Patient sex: M
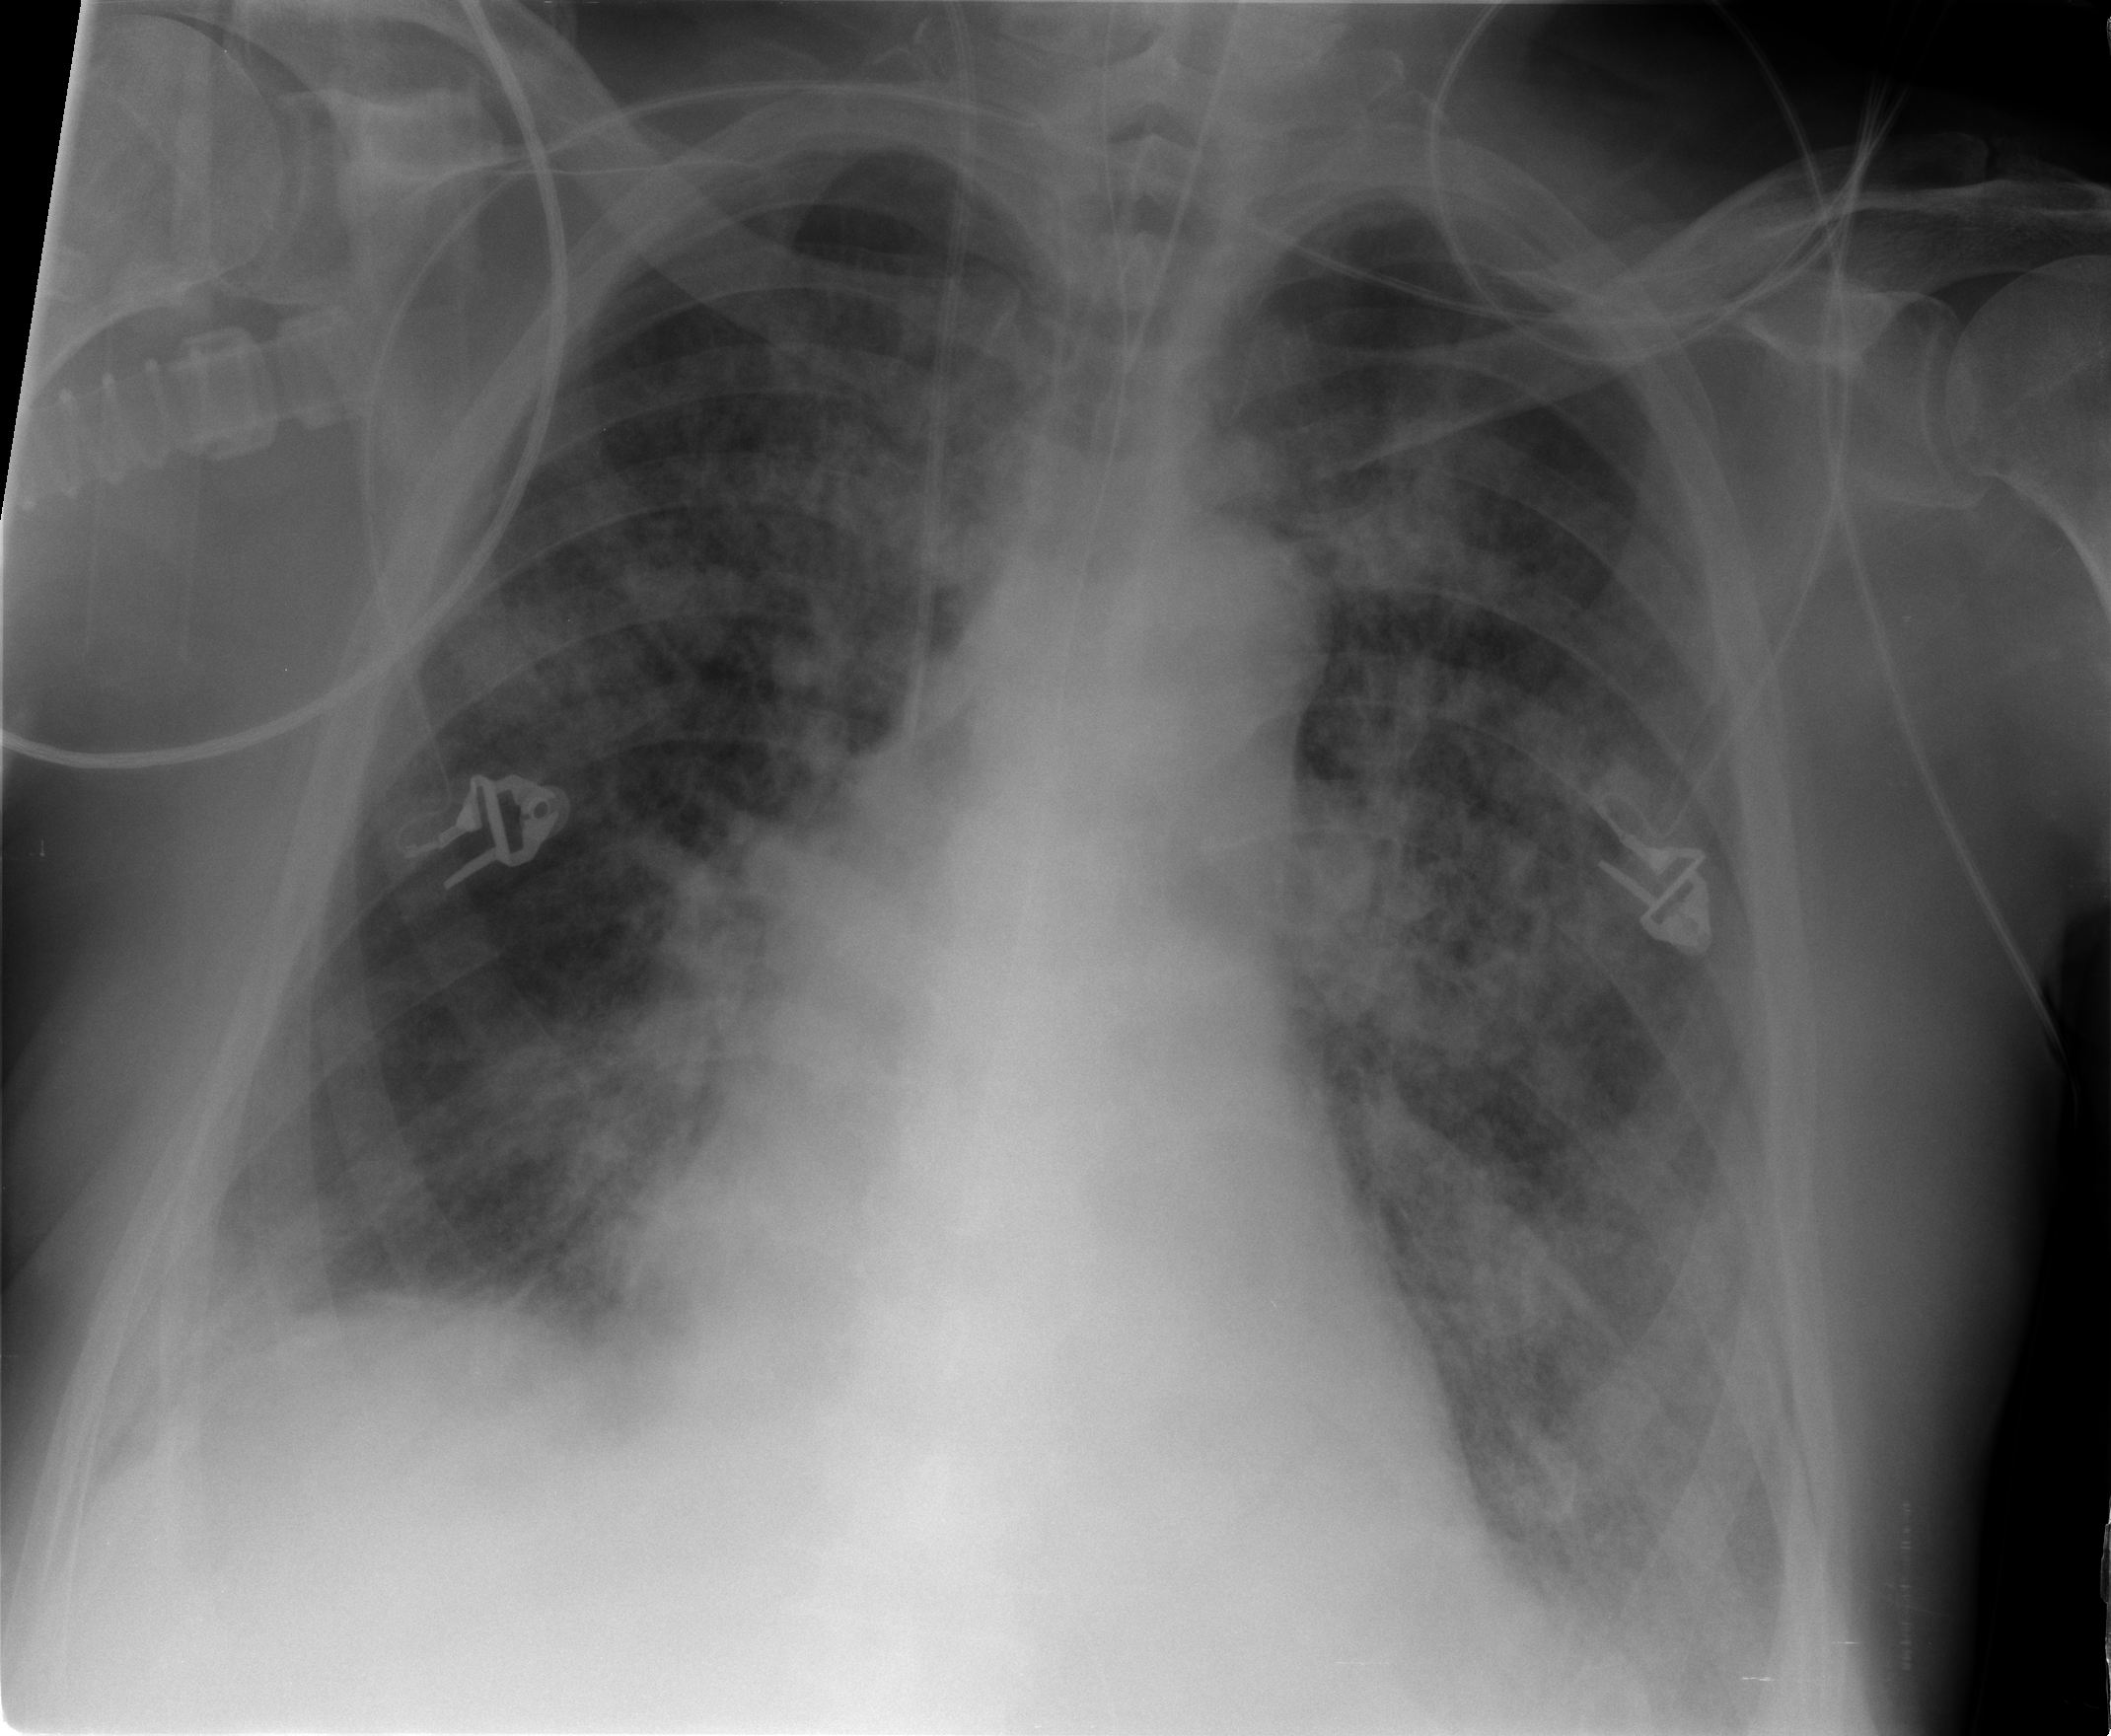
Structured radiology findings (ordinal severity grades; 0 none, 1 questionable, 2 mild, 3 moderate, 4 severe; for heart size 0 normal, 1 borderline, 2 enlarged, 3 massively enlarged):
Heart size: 2
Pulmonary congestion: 2
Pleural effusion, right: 2
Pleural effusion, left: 2
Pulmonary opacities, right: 3
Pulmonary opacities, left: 3
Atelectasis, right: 2
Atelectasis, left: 2